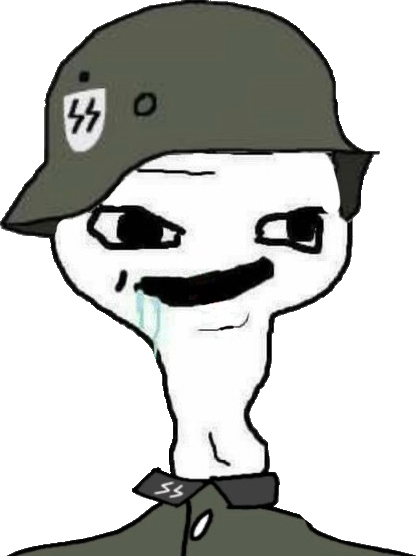
Label: 5_Brainlet